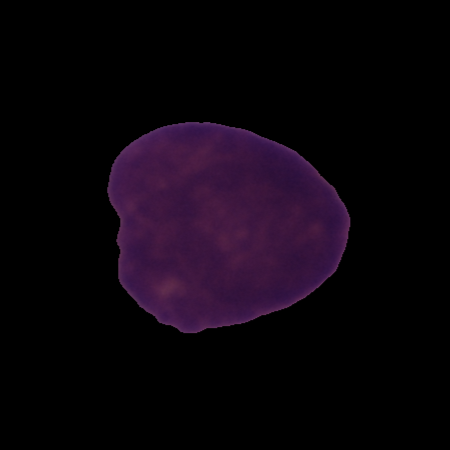
Label: cancer